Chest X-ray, AP view. Patient: 67 years old, sex F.
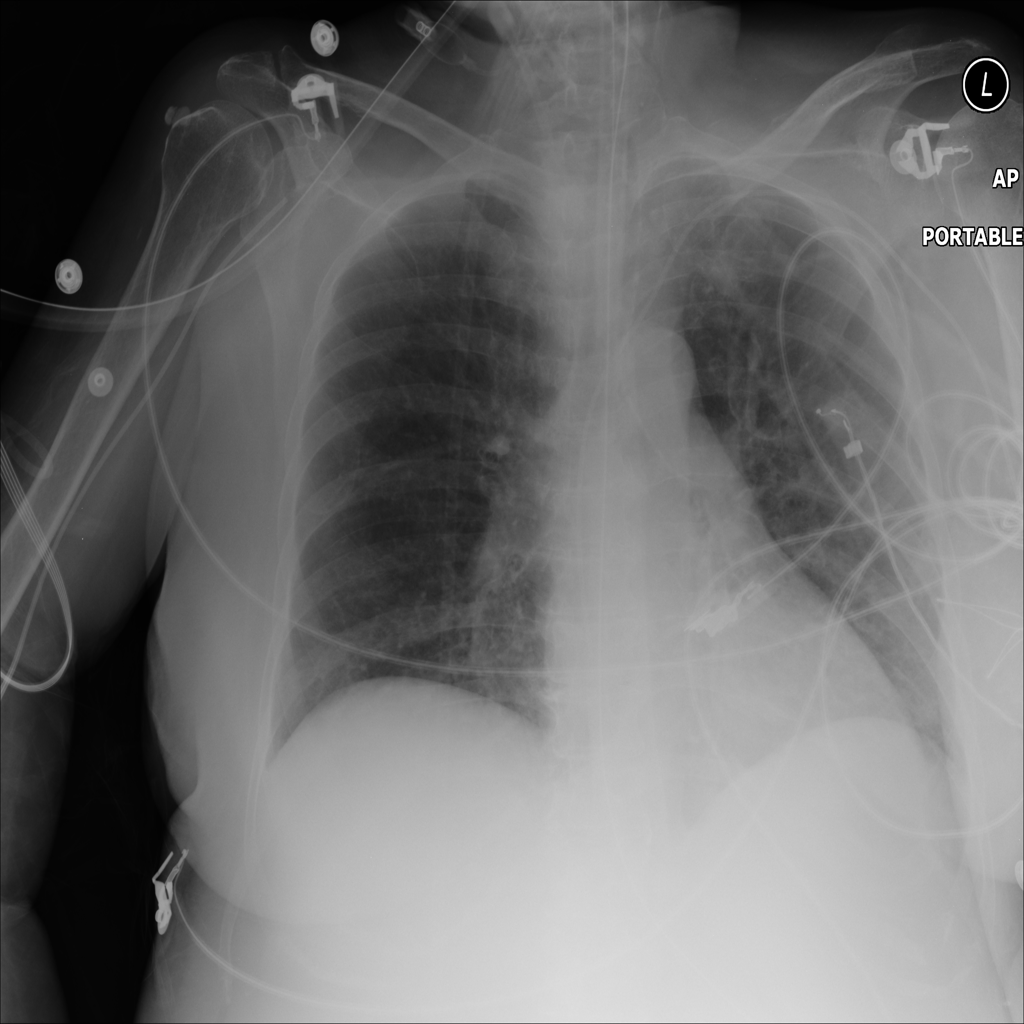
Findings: Atelectasis, Infiltration